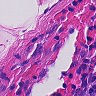
Metastatic tissue present: no